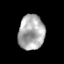
Tissue: prostate
Cell type: T cells
Senescence score: 0.3372
Nuclear area (px): 889
Mean DAPI intensity: 172.224